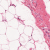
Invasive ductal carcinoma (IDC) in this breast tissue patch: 0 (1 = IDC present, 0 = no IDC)